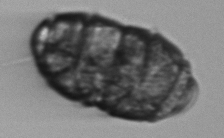
Label: Margalefidinium